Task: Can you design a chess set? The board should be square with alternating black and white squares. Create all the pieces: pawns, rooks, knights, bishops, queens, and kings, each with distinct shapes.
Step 3998:
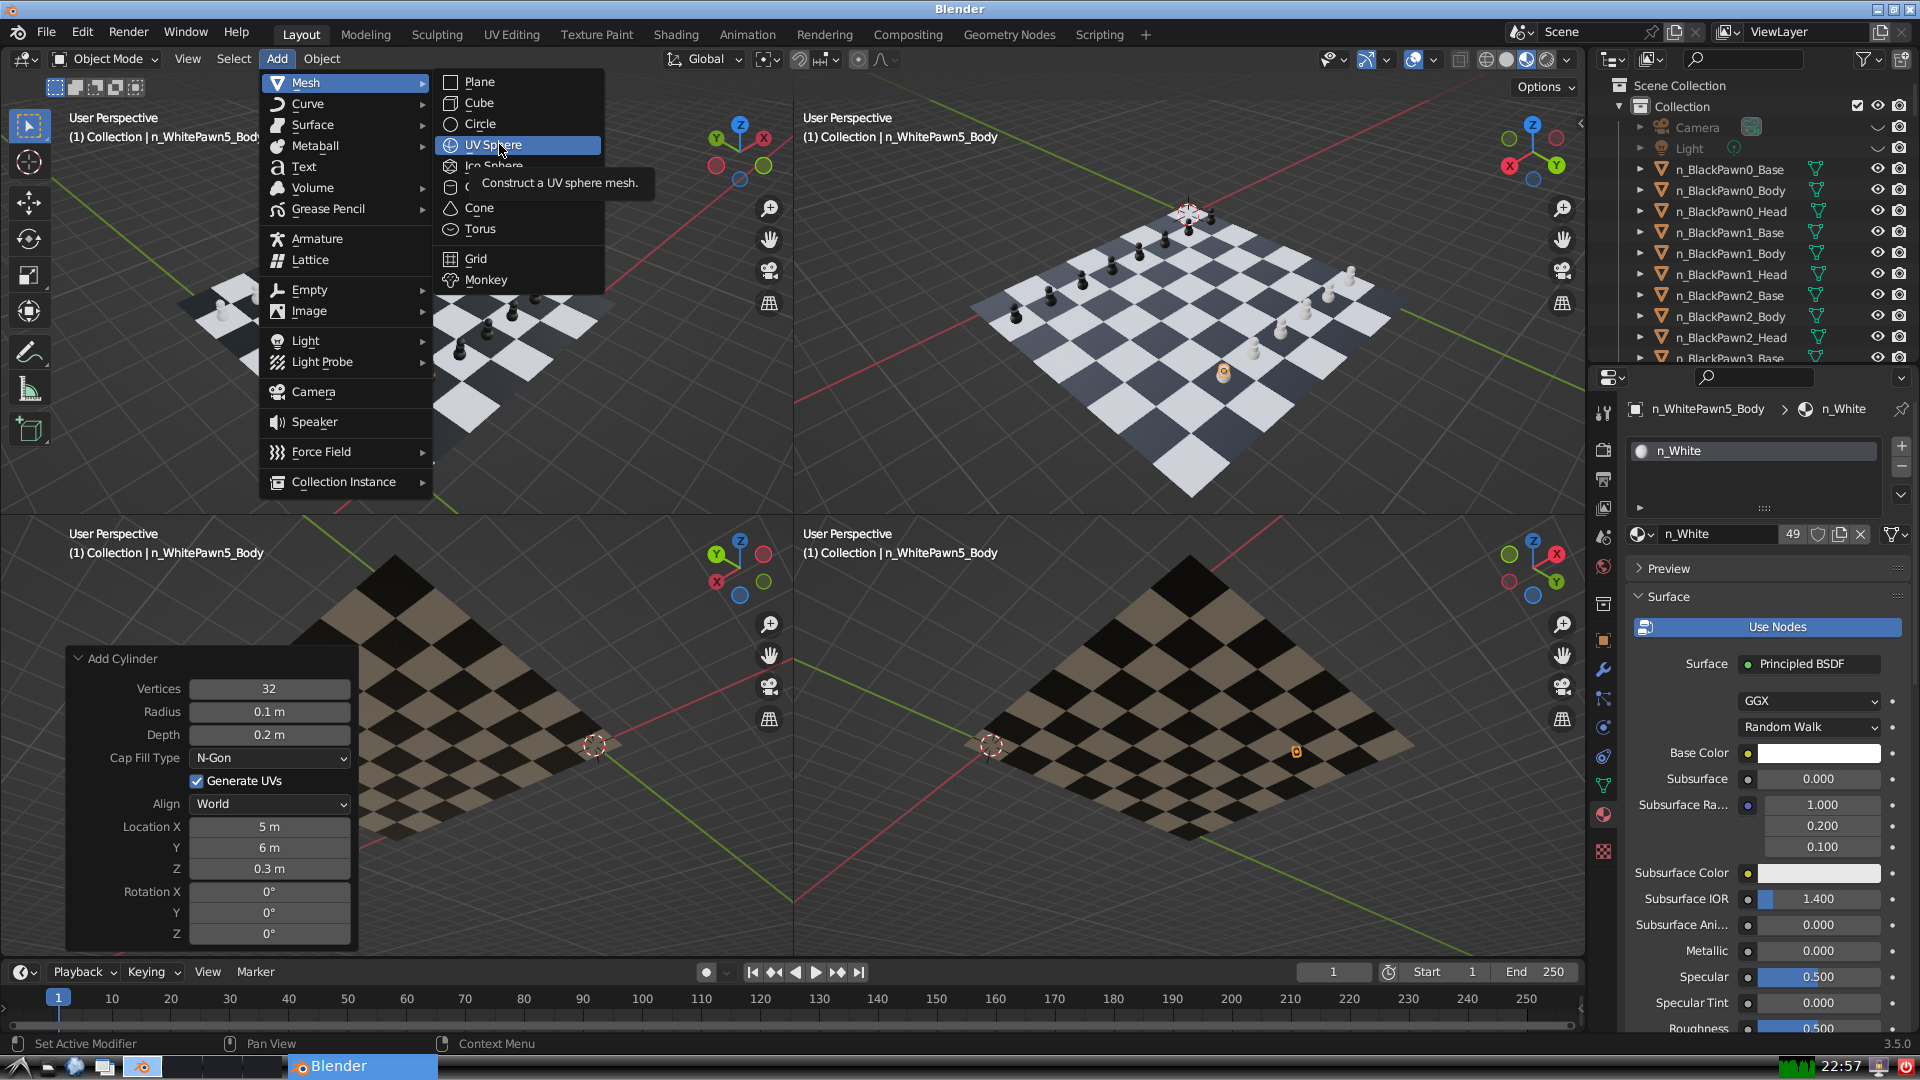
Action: click: no